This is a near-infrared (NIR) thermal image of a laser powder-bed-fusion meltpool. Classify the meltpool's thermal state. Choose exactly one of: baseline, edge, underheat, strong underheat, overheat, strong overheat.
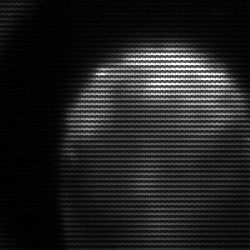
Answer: edge